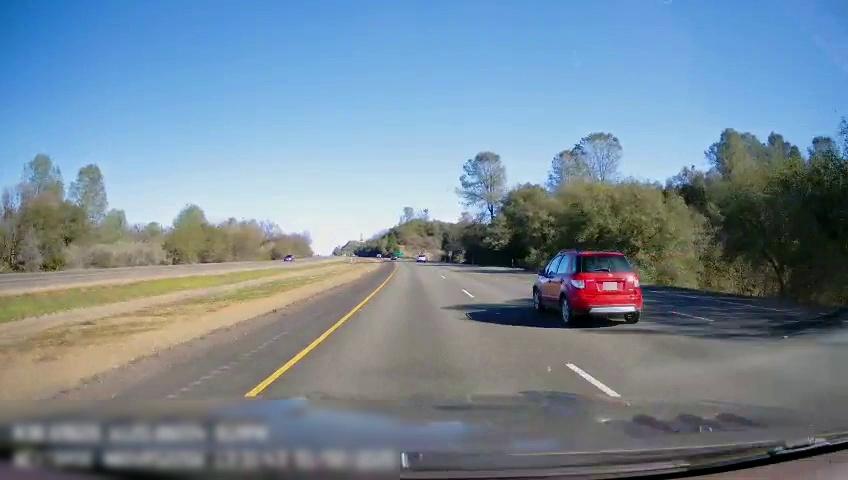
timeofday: Day
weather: Sunny
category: Drivable Space
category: Drivable Space
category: Vehicles | Car
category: Vehicles | Car
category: Vehicles | SUV
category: Lanes | Current Lane
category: Lanes | Current Lane
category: Lanes | Alternate Lane
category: Lanes | Alternate Lane